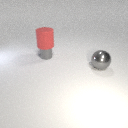
large red rubber cylinder above small gray metal cylinder